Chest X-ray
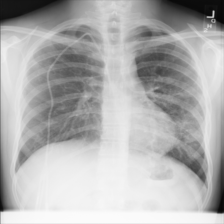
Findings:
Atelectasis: negative
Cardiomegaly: negative
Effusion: negative
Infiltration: negative
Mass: negative
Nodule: negative
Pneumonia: negative
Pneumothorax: negative
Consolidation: negative
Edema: negative
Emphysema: negative
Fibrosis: negative
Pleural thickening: negative
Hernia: negative